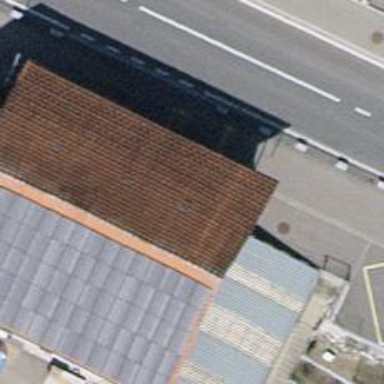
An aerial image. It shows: Bus stop with platform for public transport.